Interaction volume radius: 5 \u00c5
Interaction volume height: 20 \u00c5
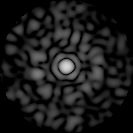
Disorder parameter: 0.8447